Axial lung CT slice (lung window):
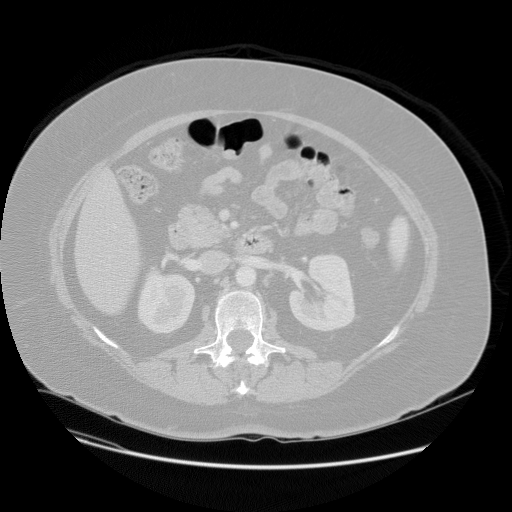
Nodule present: no